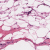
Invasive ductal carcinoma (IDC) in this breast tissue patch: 0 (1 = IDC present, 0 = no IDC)